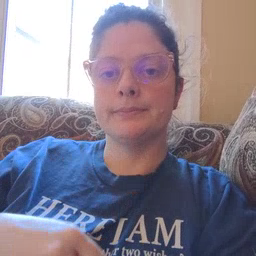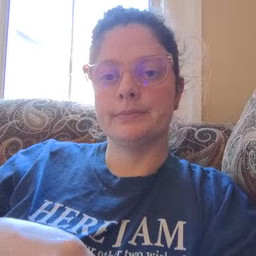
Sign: wet